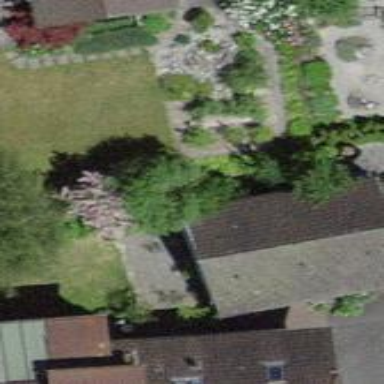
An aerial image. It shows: Barn.